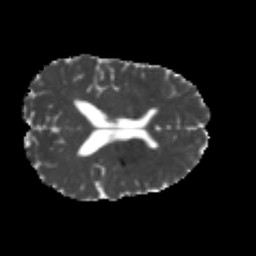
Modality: MD
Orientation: axial
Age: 24
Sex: male
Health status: healthy
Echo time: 0.074 s